Field crop: maize
Growth stage: 1
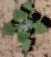
Species: chenopodium